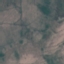
Land use / land cover class: HerbaceousVegetation